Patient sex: M
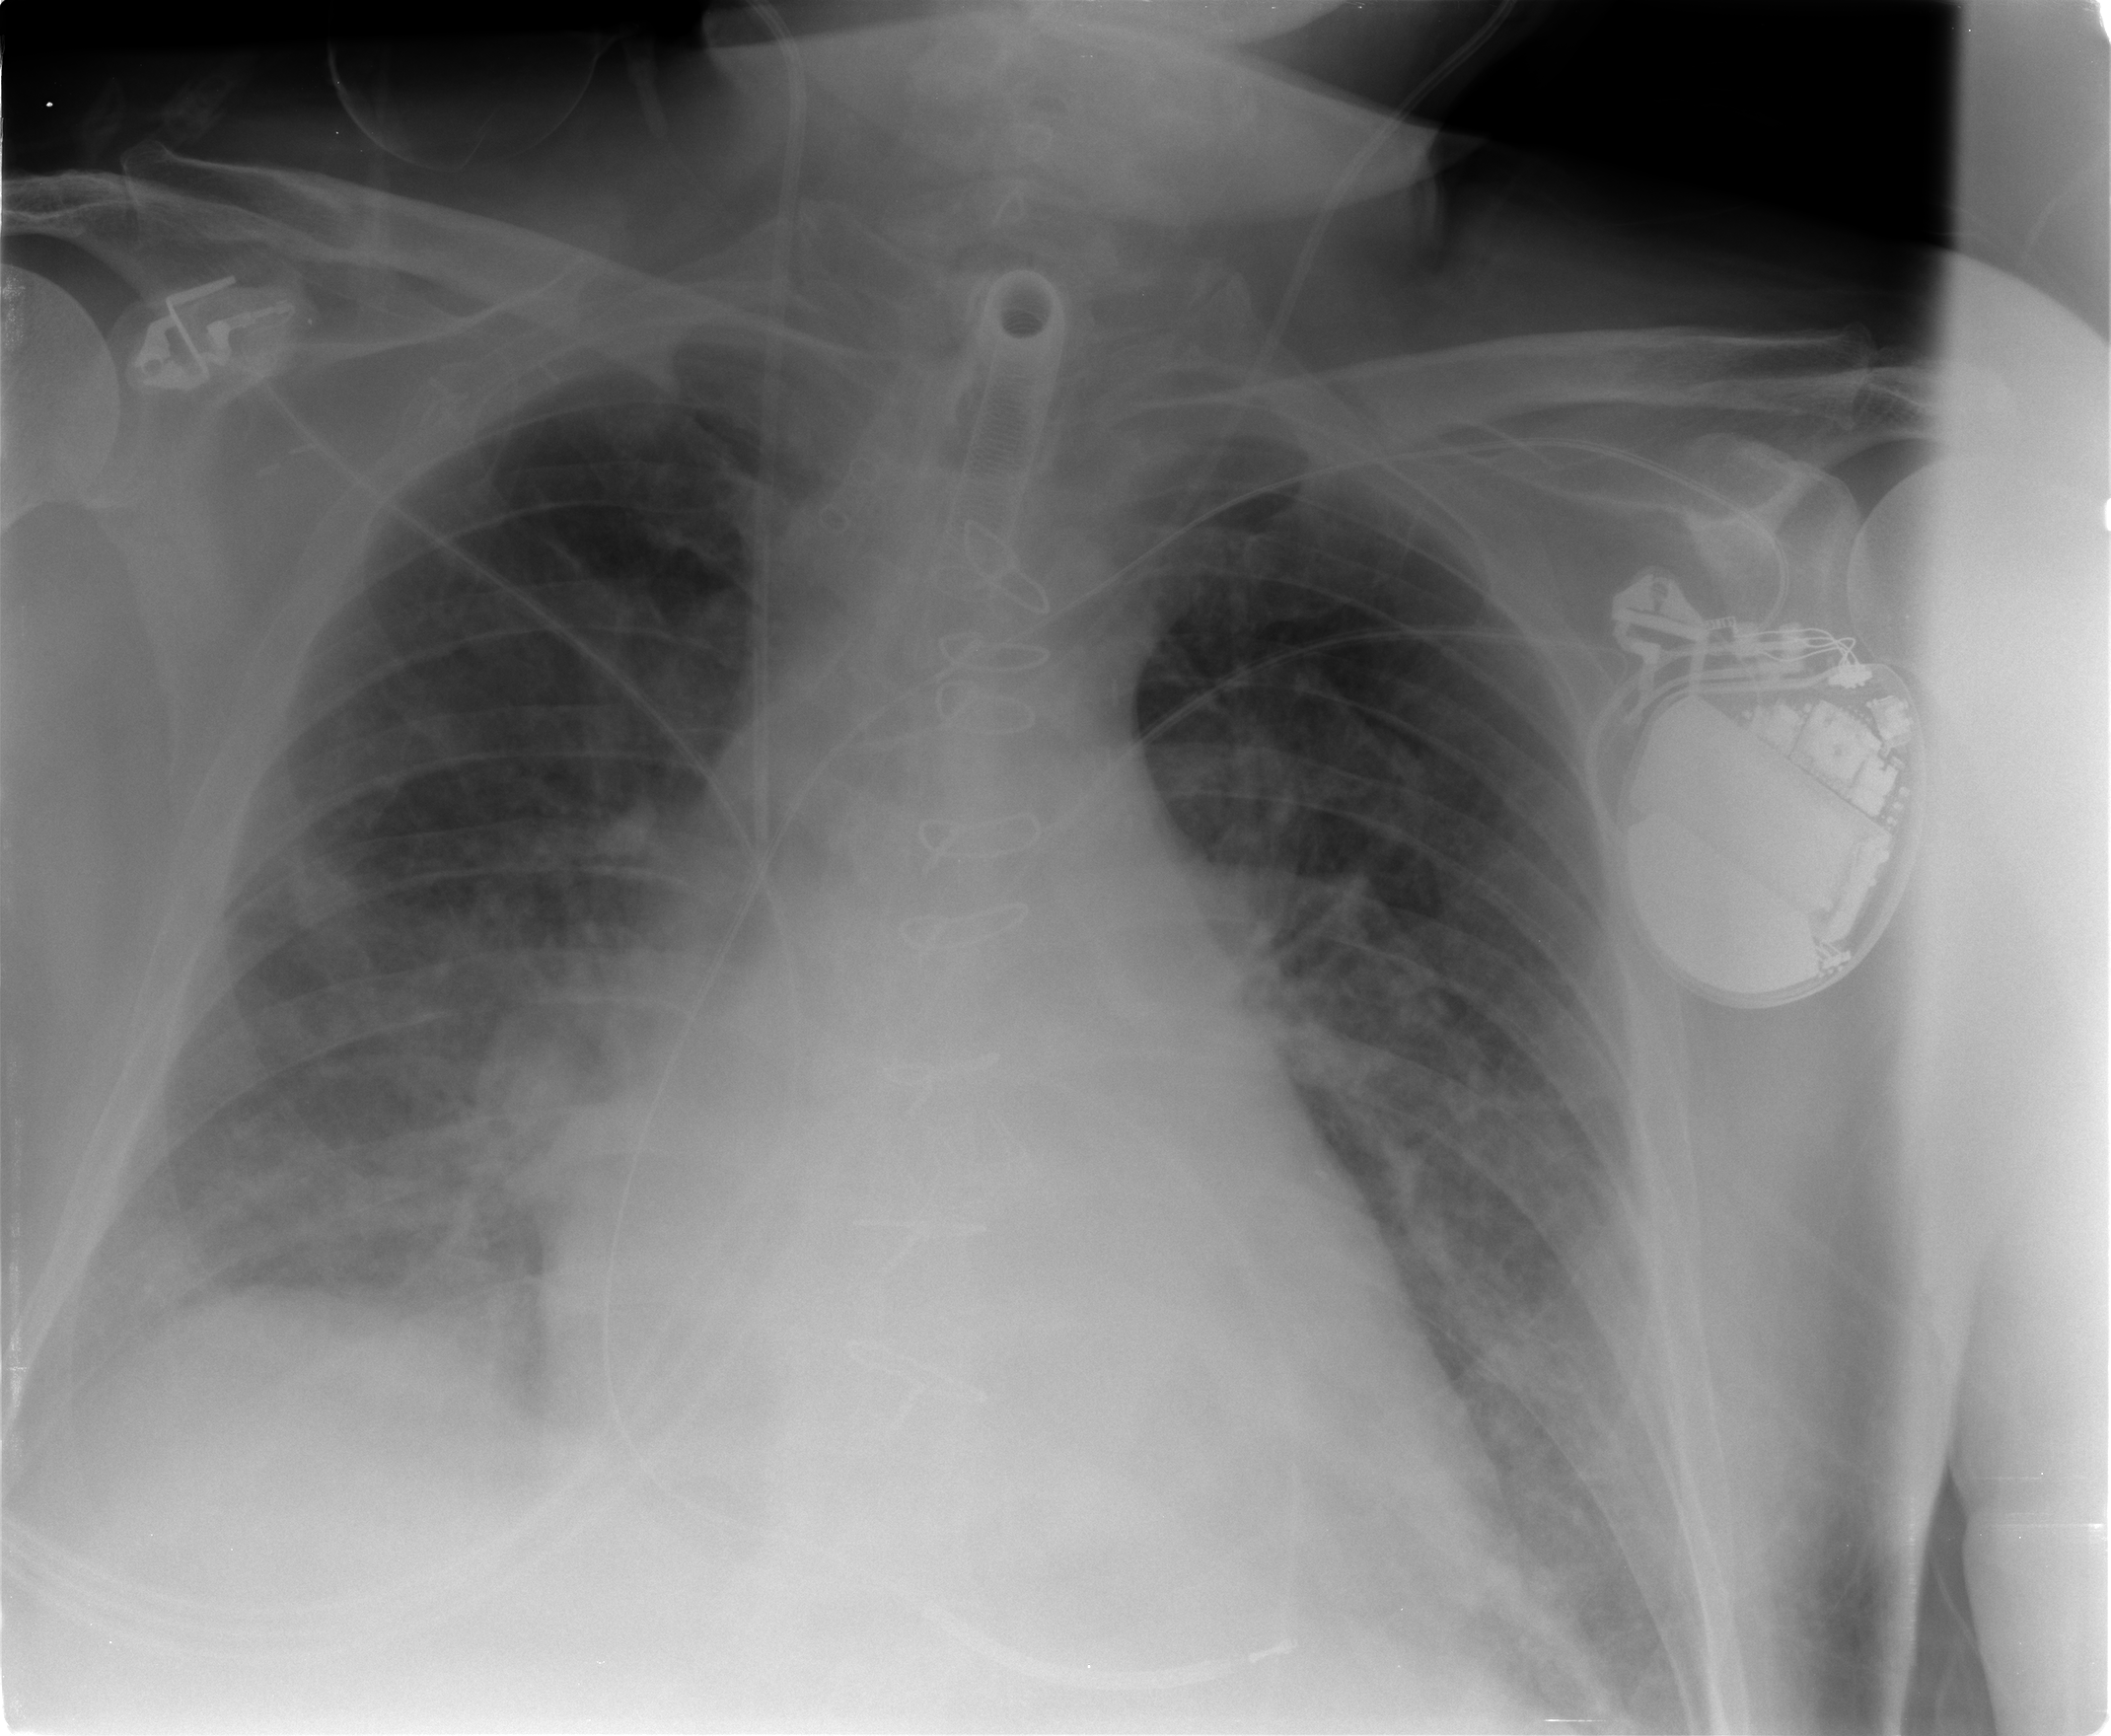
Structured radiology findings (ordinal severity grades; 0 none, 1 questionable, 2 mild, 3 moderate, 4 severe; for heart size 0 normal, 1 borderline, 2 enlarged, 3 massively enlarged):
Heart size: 2
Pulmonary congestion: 2
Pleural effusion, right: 2
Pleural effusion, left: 0
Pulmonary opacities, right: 2
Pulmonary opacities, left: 1
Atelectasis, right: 3
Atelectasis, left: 2